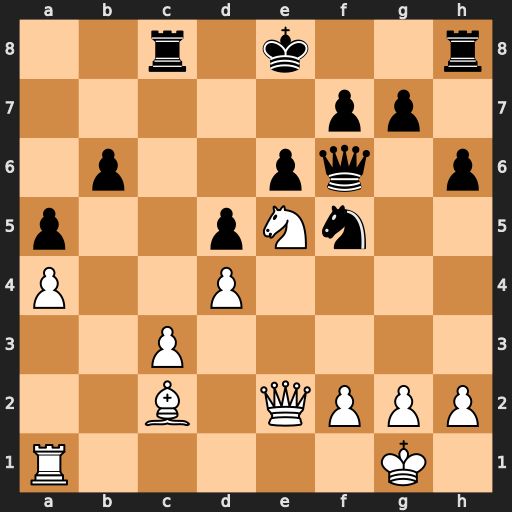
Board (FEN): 2r1k2r/5pp1/1p2pq1p/p2pNn2/P2P4/2P5/2B1QPPP/R5K1
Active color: w
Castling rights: k
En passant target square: -
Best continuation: Qb5+ Kf8 Nd7+ Ke7 Nxf6